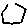
Label: hexagon